Field crop: maize
Growth stage: 2
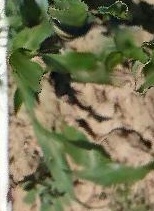
Species: maize